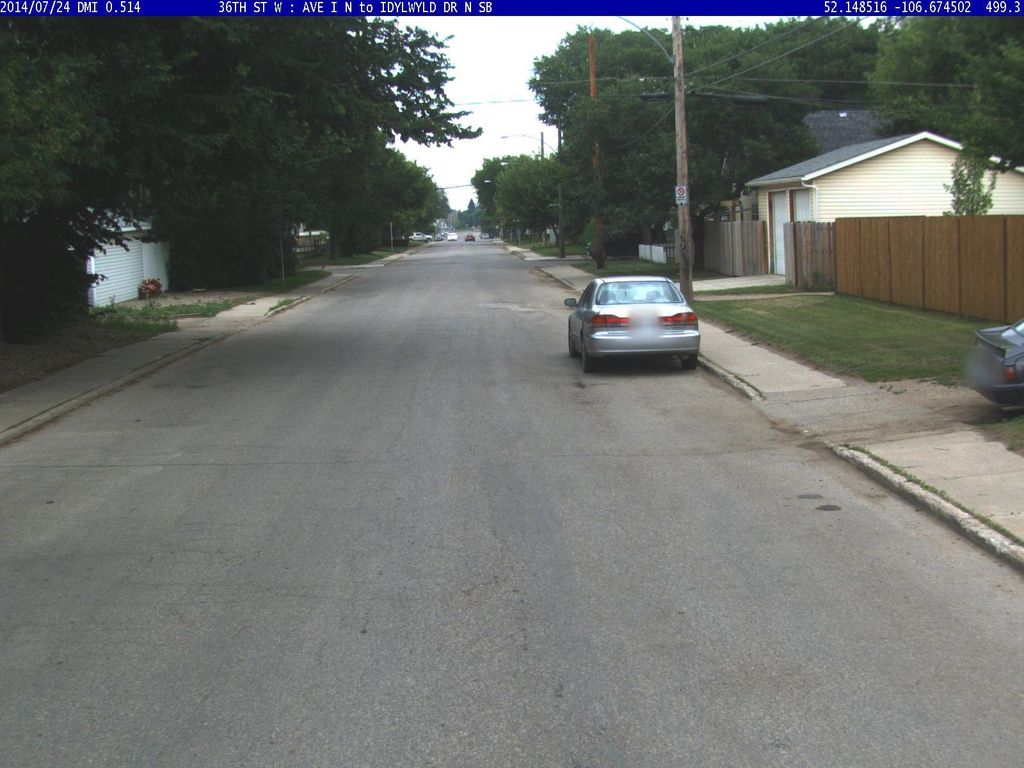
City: saskatoon